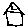
Label: house